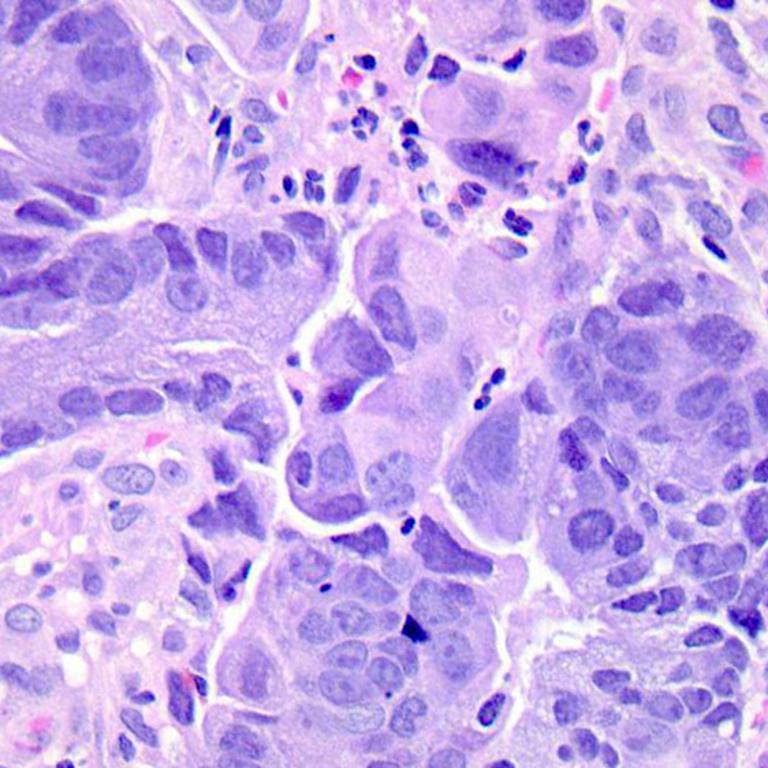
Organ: colon
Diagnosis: adenocarcinomas